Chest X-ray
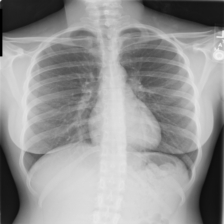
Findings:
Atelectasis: negative
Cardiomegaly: negative
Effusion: negative
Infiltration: negative
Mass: negative
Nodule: negative
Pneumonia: negative
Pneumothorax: negative
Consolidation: negative
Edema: negative
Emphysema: negative
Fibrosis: negative
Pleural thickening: negative
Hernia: negative